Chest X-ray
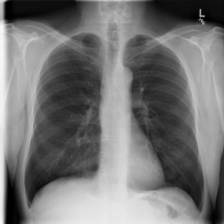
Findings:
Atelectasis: negative
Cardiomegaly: negative
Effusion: negative
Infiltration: negative
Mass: negative
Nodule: negative
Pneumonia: negative
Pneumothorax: negative
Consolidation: negative
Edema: negative
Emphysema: negative
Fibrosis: negative
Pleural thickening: negative
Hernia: negative